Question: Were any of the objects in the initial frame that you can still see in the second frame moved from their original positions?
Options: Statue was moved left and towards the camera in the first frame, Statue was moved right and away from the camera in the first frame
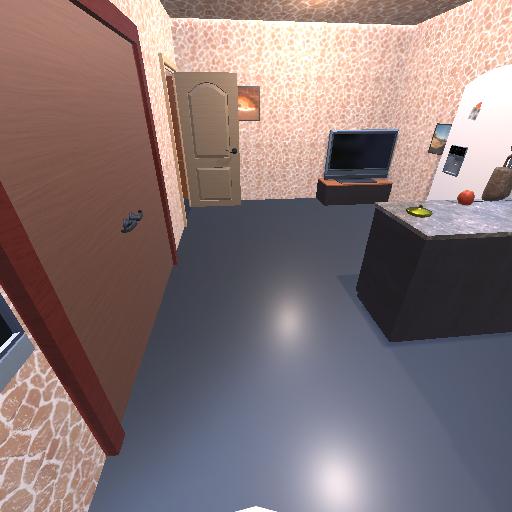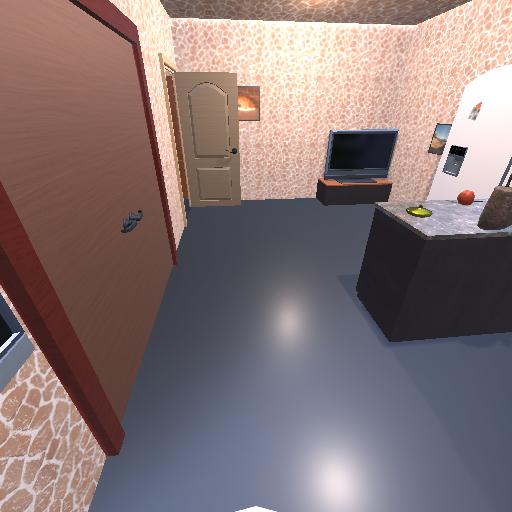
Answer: Statue was moved left and towards the camera in the first frame